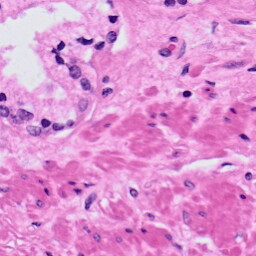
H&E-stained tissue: Prostate